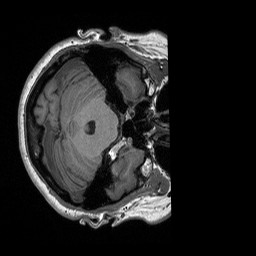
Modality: T1w
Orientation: axial
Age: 47
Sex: female
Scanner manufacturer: siemens
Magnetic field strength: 3 T
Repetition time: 2.4 s
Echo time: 0.00226 s